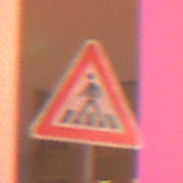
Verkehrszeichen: FussgaengerueberwegRechts
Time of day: Night
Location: Outdoor (Urban)
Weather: Overcast
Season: Winter
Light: Artificial